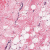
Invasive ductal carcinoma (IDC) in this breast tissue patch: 0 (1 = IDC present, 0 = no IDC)